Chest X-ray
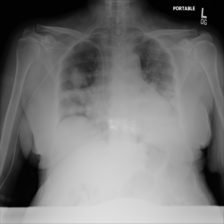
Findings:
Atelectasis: negative
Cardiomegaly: negative
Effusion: negative
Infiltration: negative
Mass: negative
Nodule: negative
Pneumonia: negative
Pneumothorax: negative
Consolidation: negative
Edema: negative
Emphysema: negative
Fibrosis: negative
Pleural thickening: negative
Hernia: negative